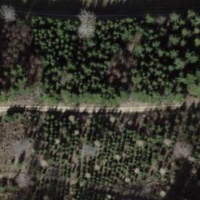
EUNIS habitat code: 41
Species observed at this site:
Onychogomphus forcipatus